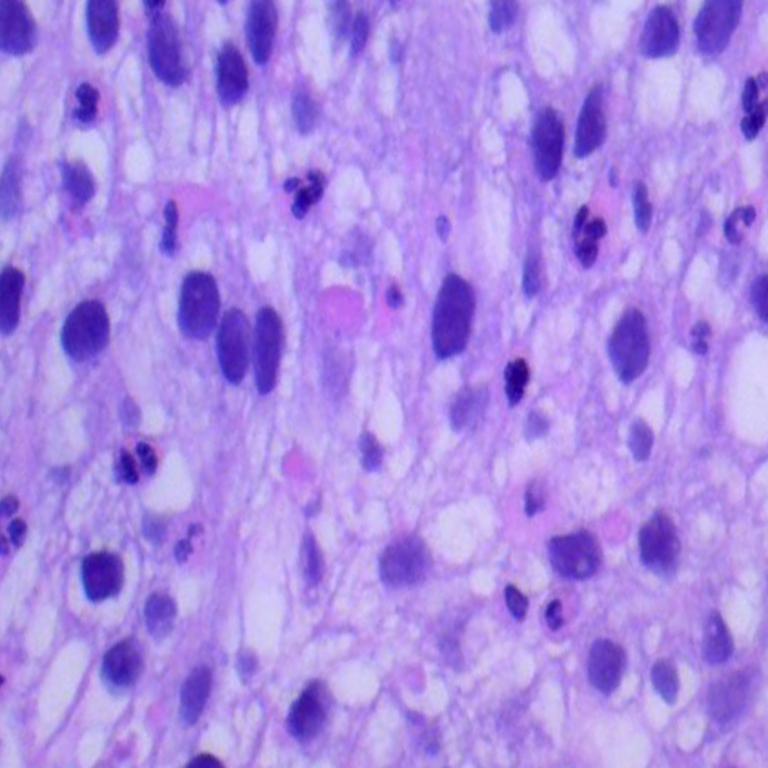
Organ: lung
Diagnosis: squamous carcinomas